Question: I am detecting all the regions in an image which contain square shape. I get the detected regions containing squares in terms of its four coordinates (e.g. A,B,C,D) as shown below:

After detecting the region where the square is present i need to create the histogram of the region. At the moment, first of all i am creating separate image for each region and then i send each image to 'getHistogram(Mat detectedSquare);' to get histogram.
The computational time is very very high for my application so, i want to find some method in which i can skip creating this separate separate squares for each region.
To directly create the histogram for each region without creating an image for it.
'''
Mat detectedSquare;
detectedSquare.create(rows, cols, CV_8UC3);
Rect regionOfInterest = Rect (min_x,min_y, rows, cols);
detectedSquare= original_Image(regionOfInterest);
getHistogram(Mat detectedSquare);
'''
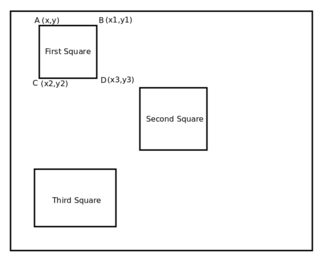
Answer: Suppose 'Rect roi' is the sub region of image 'Mat mat' you want to compute its histogram, you can directly call like this:
'''
getHistgram(Mat(mat(Range(roi.y, roi.y+roi.height)
, Range(roi.x, roi.x+roi.width))));
'''
---
As you commented in the following, you want to speed it up using multi-threading. Perhaps the simplest way is to use <URL>.
'''
vector<Rect> squares(N); // N square regions
#pragma omp parallel for
for (int i=0; i<N; i++)
{
// ... compute histogram for squares[i] ...
}
'''